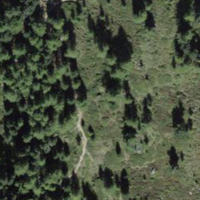
EUNIS habitat code: 43
Species observed at this site:
Campanula barbata